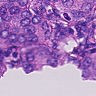
Metastatic tissue present: yes